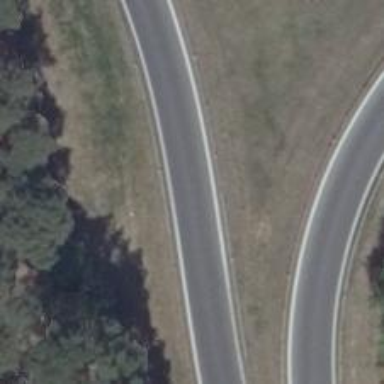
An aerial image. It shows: Asphalt motorway link.